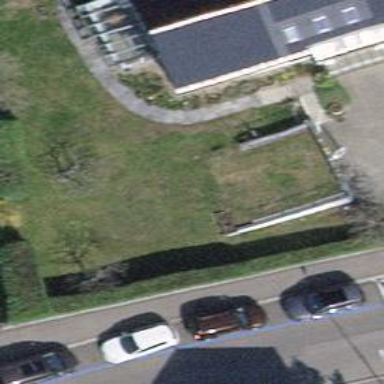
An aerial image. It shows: Garage.